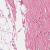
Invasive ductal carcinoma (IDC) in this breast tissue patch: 0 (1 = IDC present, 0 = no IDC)